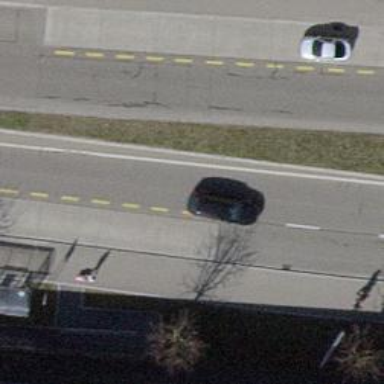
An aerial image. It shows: Bus stop with designated stop position for public transport.